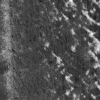
Atmospheric dust classification: not_dusty